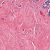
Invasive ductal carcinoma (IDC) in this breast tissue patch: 1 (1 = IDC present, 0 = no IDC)